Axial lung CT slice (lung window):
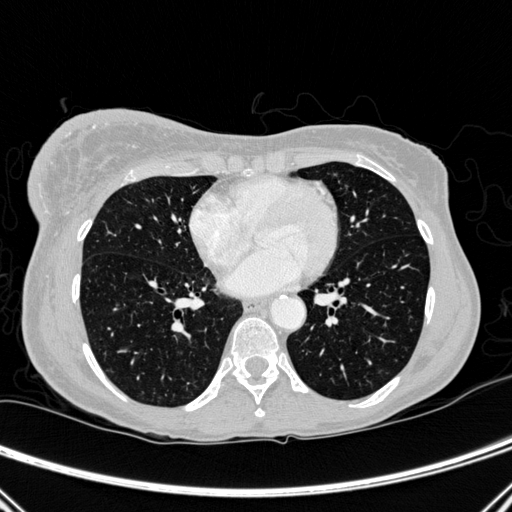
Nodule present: no